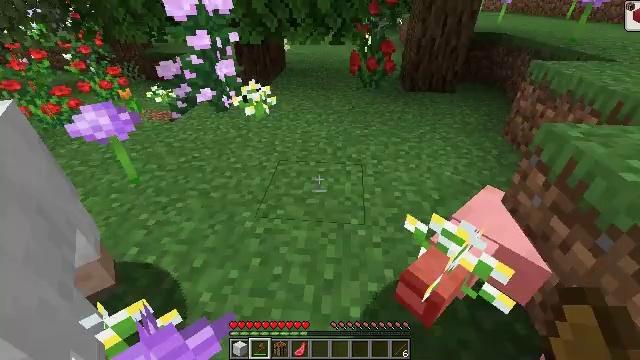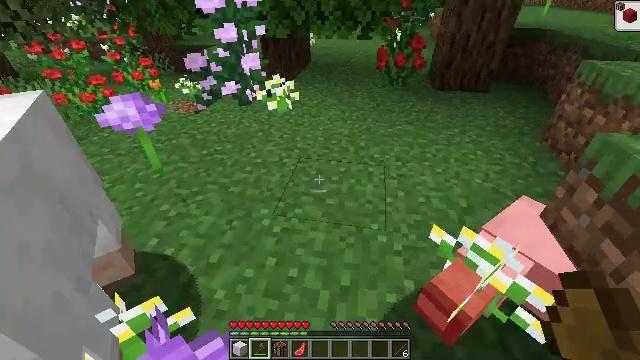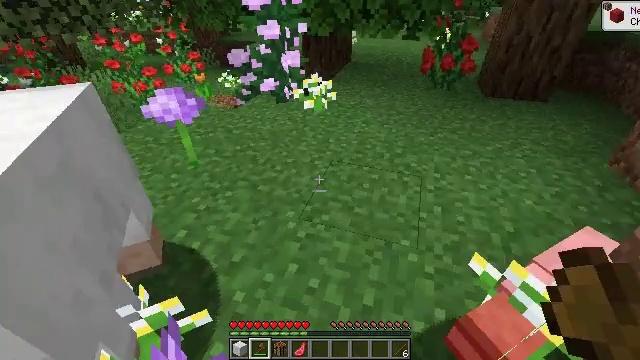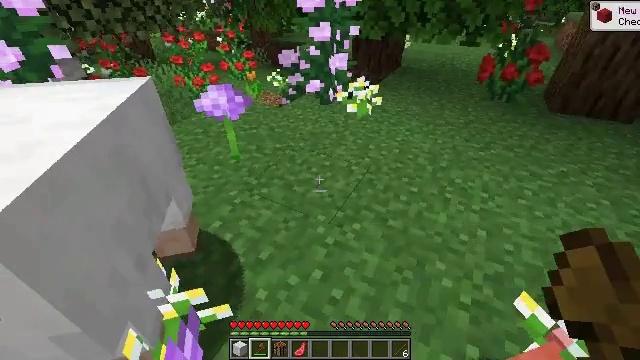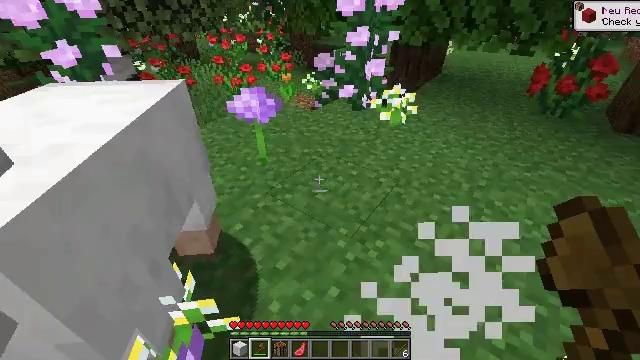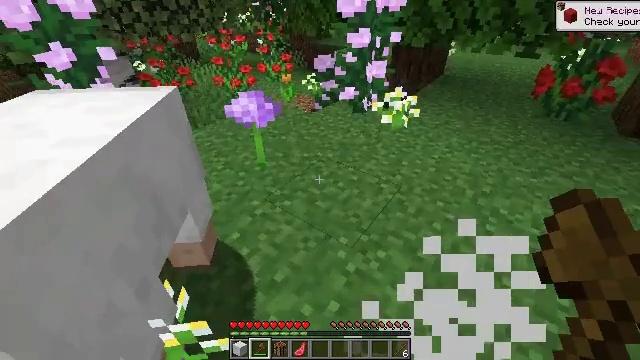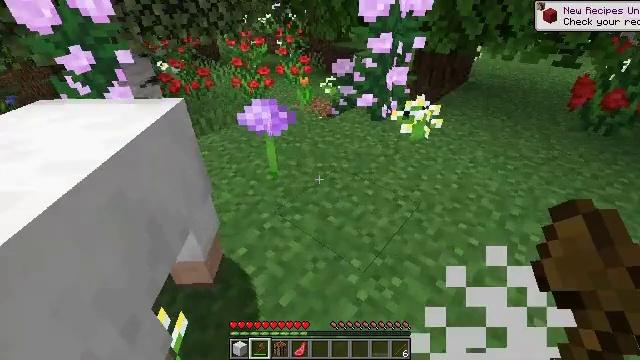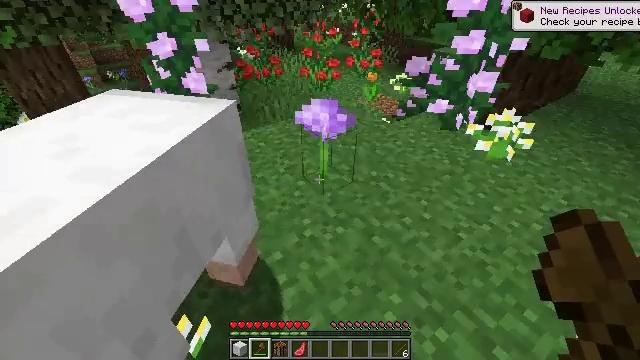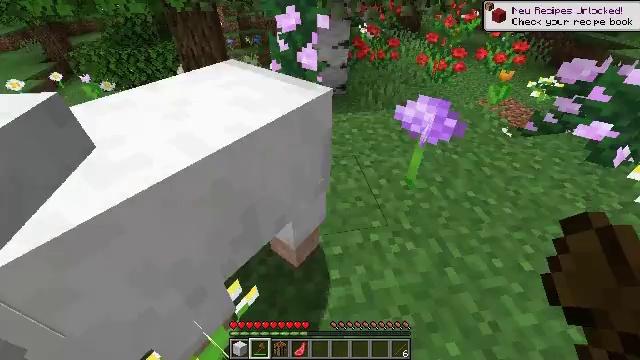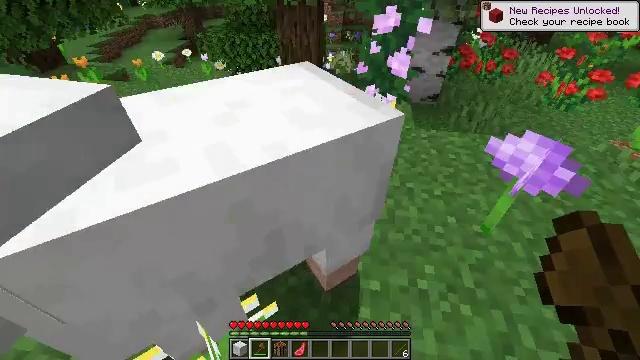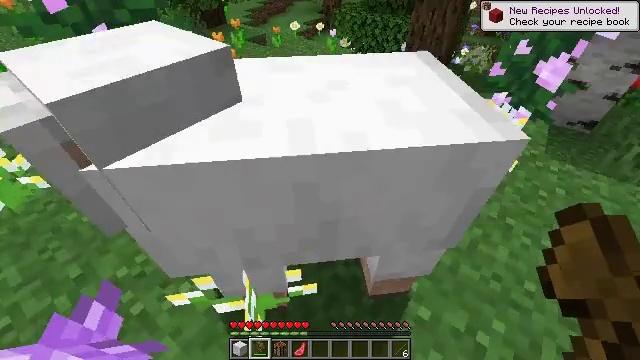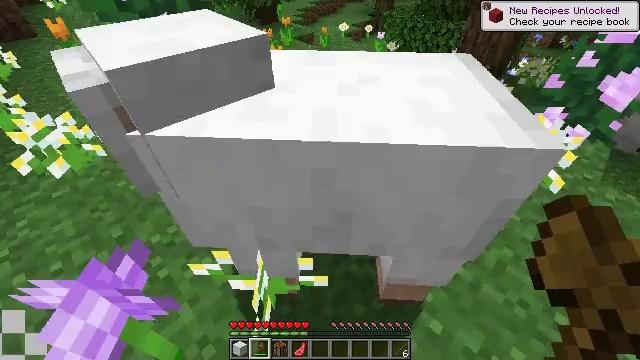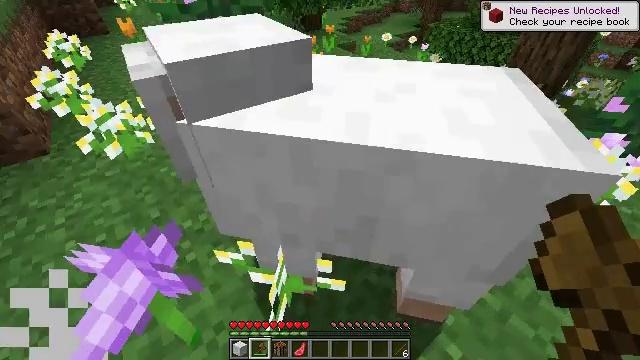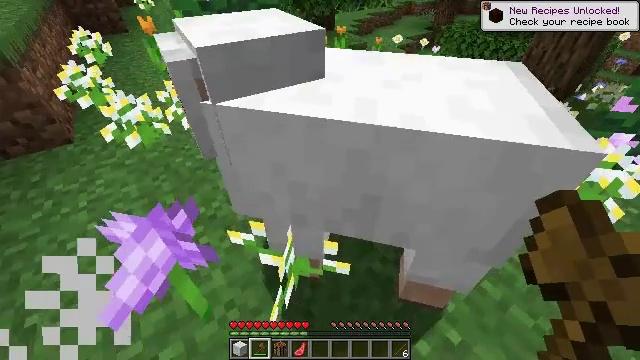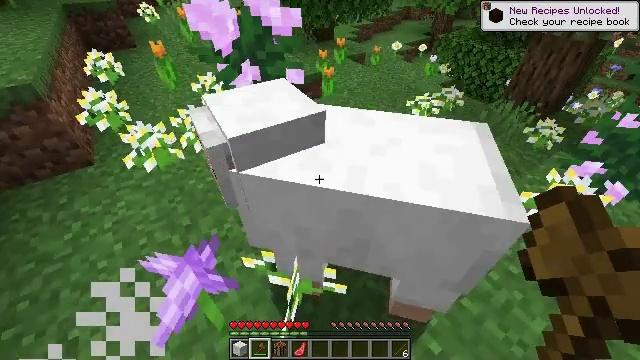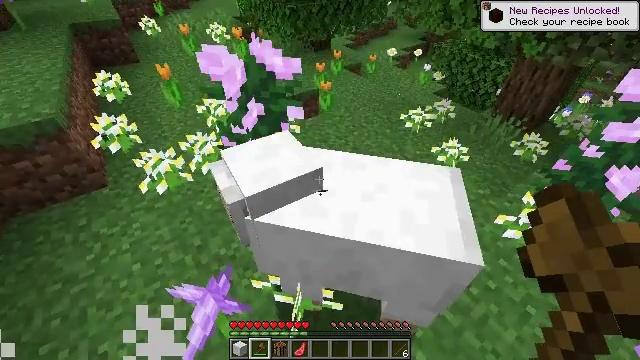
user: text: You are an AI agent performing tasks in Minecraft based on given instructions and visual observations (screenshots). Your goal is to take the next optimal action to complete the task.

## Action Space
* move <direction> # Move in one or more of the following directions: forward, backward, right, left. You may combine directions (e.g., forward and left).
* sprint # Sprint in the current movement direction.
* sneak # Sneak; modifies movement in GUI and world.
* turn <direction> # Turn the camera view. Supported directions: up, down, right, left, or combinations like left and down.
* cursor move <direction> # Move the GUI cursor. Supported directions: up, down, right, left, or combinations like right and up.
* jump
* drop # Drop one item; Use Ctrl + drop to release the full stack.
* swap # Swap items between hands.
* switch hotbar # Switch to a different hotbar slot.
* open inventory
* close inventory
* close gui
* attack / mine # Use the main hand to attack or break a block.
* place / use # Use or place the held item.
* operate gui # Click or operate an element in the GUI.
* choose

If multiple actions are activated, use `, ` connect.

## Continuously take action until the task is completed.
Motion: motion action
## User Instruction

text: Hunt animals.
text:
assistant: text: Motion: move forward, turn left and down
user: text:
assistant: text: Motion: turn left
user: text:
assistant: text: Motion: turn left
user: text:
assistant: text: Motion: move forward, turn left
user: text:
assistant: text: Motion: move forward
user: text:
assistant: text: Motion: move forward, turn left
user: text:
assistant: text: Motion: move forward, turn left and down
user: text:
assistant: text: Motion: move forward, turn left and down
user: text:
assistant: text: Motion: turn left
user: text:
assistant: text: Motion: turn left and down
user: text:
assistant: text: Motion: turn left
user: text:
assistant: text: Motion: turn left and up
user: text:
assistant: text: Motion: turn left
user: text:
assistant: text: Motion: jump
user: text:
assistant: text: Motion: jump
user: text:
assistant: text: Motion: turn right, jump
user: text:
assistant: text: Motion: turn right and down, jump
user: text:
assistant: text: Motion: turn right and down
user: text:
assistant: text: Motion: turn right
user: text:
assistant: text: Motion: no_op
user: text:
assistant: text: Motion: attack / mine
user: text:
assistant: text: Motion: attack / mine
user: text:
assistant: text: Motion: attack / mine
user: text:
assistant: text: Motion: attack / mine
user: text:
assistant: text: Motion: no_op
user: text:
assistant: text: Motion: no_op